Interaction volume radius: 10 \u00c5
Interaction volume height: 25 \u00c5
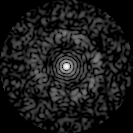
Disorder parameter: 0.8105